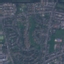
Land use / land cover: Residential